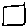
Label: square